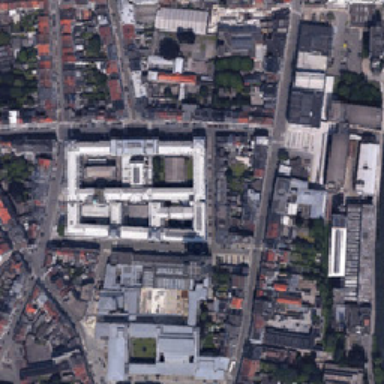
Packed closely with school structure .